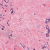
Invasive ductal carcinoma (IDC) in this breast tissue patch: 1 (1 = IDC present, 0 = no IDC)